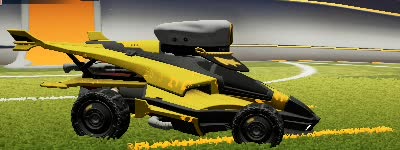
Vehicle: aftershock